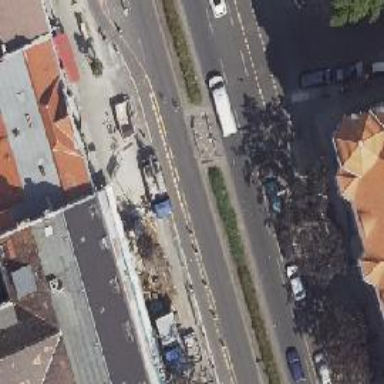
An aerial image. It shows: Traffic island located on footway.